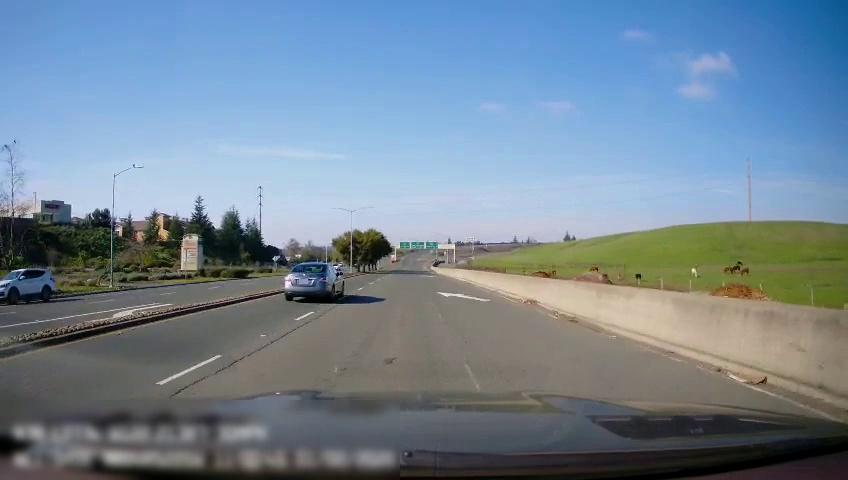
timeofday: Day
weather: Sunny
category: Drivable Space
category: Drivable Space
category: Vehicles | SUV
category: Vehicles | Car
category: Lanes | Current Lane
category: Lanes | Alternate Lane
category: Lanes | Alternate Lane
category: Lanes | Current Lane
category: Lanes | Opposite Lane
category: Lanes | Opposite Lane
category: Lanes | Opposite Lane
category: Traffic | Signs
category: Traffic | Signs
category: Traffic | Signs